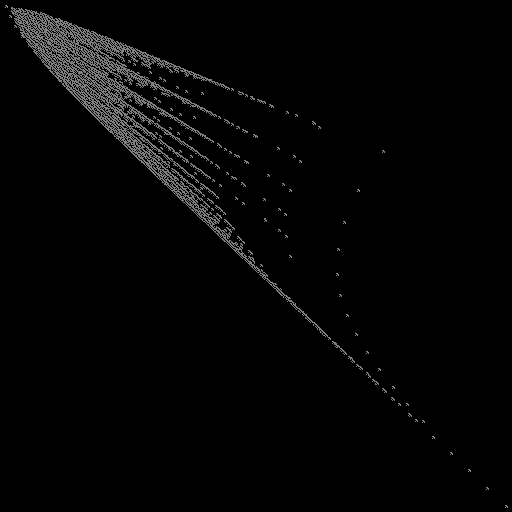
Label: drumlin